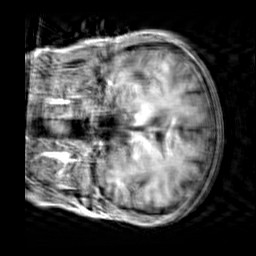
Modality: T1w
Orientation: coronal
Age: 44
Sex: female
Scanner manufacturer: siemens
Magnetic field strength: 3 T
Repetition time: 2.3 s
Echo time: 0.00303 s